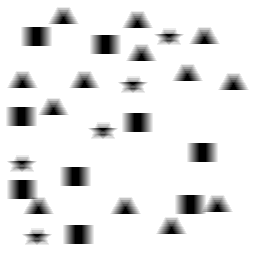
Squares: 9
Triangles: 13
Stars: 5
Total shapes: 27